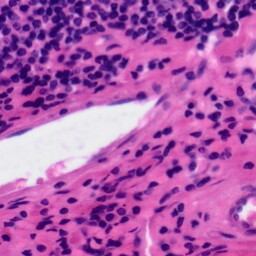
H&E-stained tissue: Tonsil